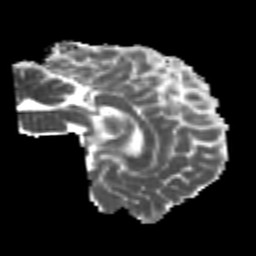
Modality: MD
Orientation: sagittal
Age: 25
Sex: male
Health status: healthy
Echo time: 0.074 s